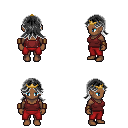
a pixel art fantasy rpg character, female body template, human, dark skin, maroon pirate shirt, red pants, gray loose hair, gold tiara, leather bracers, four views (front, back, left, right), 2x2 character sprite sheet, small pixel art, hard edges, no anti-aliasing